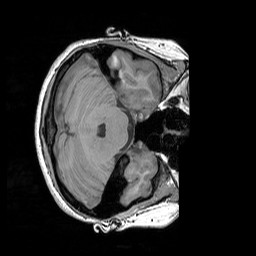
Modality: T1w
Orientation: axial